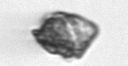
Label: Kryptoperidinium_triquetrum